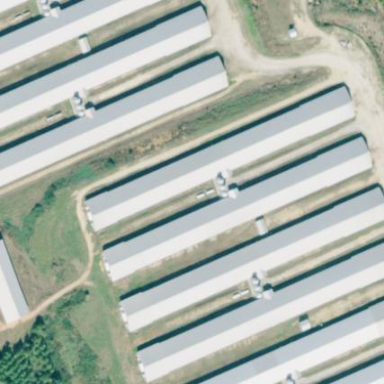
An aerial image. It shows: Poultry farmyard is depicted in the image.